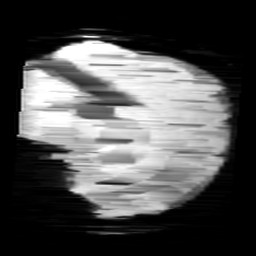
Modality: minIP
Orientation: sagittal
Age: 12
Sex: male
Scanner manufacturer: siemens
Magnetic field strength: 3 T
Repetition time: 0.027 s
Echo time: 0.02 s